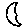
Label: moon